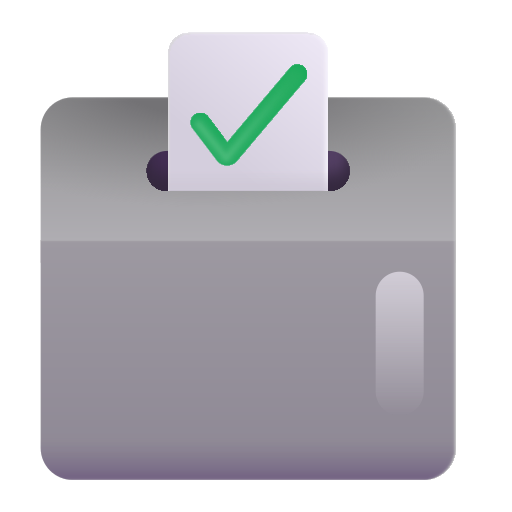
ballot box with ballot color